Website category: movie
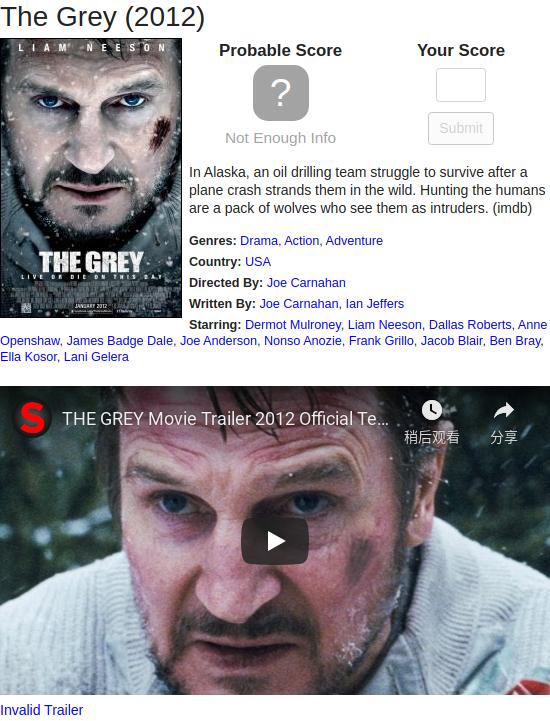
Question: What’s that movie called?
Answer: The Grey

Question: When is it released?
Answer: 2012

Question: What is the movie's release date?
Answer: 2012

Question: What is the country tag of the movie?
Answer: USA

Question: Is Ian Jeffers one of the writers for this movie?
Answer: yes

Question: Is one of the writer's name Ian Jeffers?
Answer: yes

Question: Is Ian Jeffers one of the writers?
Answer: yes

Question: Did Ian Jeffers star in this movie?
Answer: no

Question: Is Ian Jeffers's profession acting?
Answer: no

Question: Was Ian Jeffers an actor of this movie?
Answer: no

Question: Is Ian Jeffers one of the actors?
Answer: no

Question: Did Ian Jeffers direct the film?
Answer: no

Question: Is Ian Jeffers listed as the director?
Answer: no

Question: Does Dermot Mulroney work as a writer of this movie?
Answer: no

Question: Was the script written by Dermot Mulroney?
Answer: no

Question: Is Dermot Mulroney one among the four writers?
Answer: no

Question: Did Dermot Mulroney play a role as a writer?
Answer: no

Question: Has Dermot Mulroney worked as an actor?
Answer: yes

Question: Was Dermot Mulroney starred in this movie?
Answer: yes

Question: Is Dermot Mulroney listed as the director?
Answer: no

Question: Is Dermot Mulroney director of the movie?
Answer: no

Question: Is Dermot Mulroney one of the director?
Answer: no

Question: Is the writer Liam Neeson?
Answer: no

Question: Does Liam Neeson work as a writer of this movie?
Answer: no

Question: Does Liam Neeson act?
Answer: yes

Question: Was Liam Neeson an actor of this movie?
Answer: yes

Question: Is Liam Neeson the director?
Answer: no

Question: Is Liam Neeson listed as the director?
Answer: no

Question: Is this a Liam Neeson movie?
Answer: no

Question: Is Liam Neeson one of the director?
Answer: no

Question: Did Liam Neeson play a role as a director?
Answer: no

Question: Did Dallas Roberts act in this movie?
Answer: yes

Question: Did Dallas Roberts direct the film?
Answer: no

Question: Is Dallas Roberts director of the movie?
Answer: no

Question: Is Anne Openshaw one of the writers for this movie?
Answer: no

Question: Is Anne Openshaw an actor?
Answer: yes

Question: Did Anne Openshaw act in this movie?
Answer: yes

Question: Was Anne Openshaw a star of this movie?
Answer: yes

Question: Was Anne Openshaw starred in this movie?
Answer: yes

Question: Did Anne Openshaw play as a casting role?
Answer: yes

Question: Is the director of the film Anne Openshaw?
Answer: no

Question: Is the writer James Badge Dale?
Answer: no

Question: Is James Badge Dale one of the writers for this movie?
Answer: no

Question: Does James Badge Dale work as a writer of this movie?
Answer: no

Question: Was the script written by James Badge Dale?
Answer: no

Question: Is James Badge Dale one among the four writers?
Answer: no

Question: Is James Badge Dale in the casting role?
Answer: yes

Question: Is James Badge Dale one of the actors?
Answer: yes

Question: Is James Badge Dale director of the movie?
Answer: no

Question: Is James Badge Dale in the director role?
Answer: no

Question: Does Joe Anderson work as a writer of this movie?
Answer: no

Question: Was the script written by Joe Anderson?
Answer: no

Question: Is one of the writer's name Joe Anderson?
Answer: no

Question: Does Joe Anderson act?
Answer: yes

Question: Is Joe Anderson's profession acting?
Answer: yes

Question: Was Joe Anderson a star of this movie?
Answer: yes

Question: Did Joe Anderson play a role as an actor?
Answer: yes

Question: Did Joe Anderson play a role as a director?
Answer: no

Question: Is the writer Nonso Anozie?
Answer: no

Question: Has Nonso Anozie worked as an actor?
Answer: yes

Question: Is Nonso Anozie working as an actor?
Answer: yes

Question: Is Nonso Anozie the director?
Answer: no

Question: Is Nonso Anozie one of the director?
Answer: no

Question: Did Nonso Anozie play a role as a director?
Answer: no